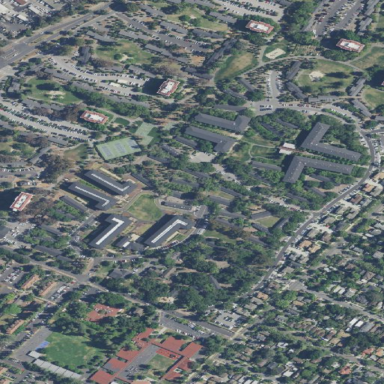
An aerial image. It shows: Residential area within neighborhood.